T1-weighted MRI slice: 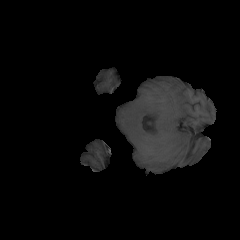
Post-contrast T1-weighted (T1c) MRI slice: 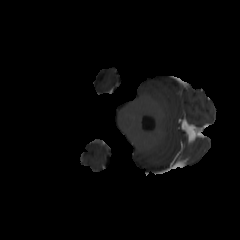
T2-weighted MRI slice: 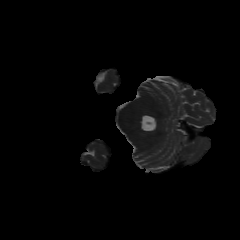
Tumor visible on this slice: no